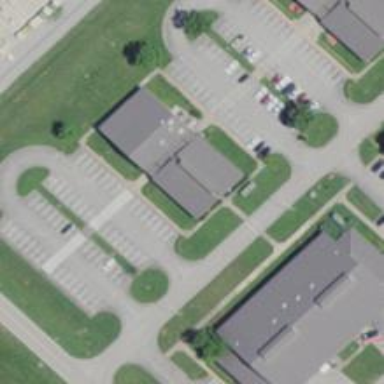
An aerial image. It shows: Office building.